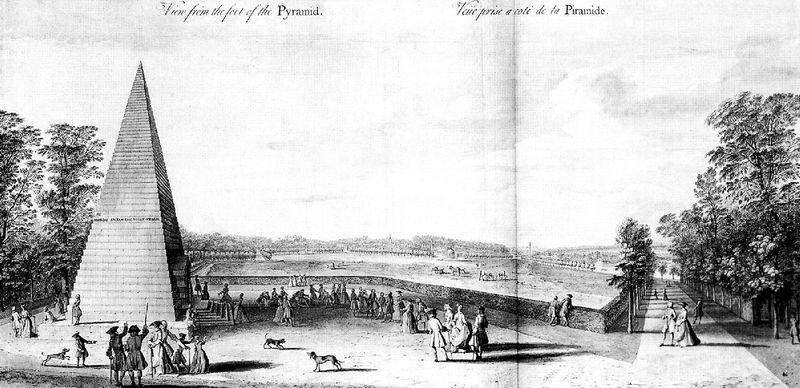
Titel: Stowe Gardens
Künstler: Jacques Rigaud
Institution: New York, The Metropolitan Museum of  Art
Schlagwörter: baum, gruppe, himmel, mann, schatten, wasser, wolken, bäume, frauen, landschaft, menschen, stadt, frau, grau, kleider, licht, männer, strasse, weiss, hund, hunde, park, parkanlage, rasen, schloss, tiere, weg, wiese, stein, horizont, hügel, wald, kinder, pferde, stock, garten, terrasse, schrift, ansicht, unterhaltung, stab, mauer, allee, graphik, hecke, platz, französisch, treppe, soldaten, spitz, stufen, zeigen, foto, panorama, druck, schwarzweiss, stich, soldat, stöcke, jagd, alle, spaziergänger, pyramide, kupferstich, familien, gartenmauer, hun, ägypten, versailles, barok, planen, menshen, alee, landschaftspark, mäneer, allee platz gesellschaft mauer